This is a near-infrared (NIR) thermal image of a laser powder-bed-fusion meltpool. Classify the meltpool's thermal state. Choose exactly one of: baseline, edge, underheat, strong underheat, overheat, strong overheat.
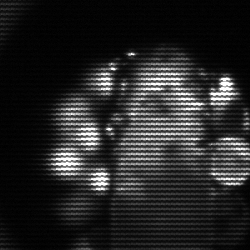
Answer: baseline